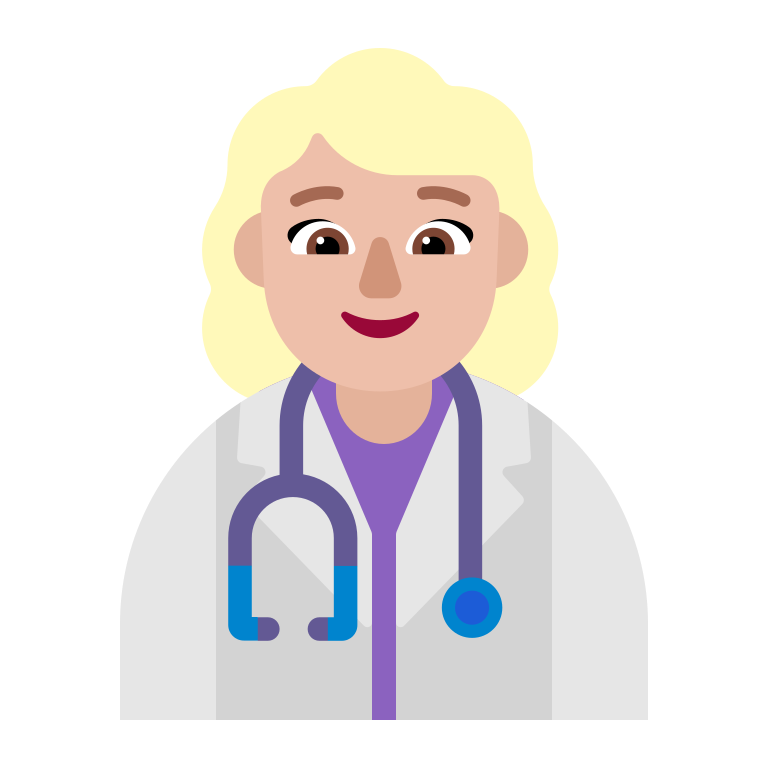
woman health worker flat  light